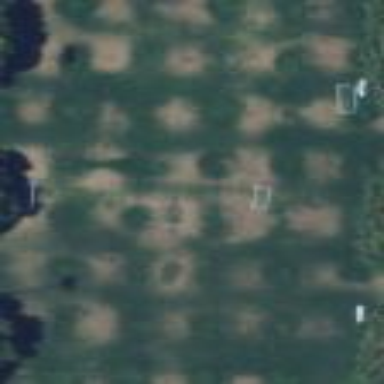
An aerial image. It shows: Soccer pitch designated for leisure and sports activities.